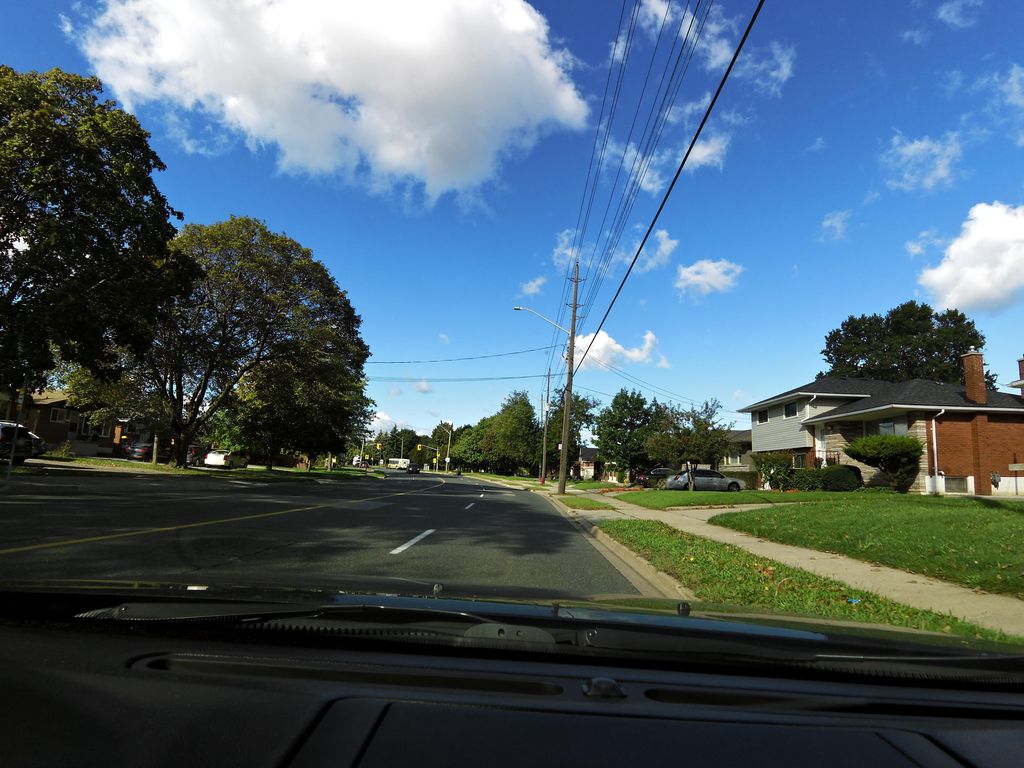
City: hamilton